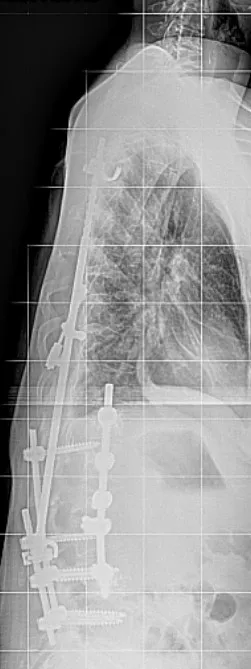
X-ray of the spine in lateral projection one year after additional ventral augmentation showing no further loss of correction.
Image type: radiology (x_ray)